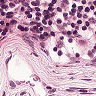
Metastatic tissue present: no